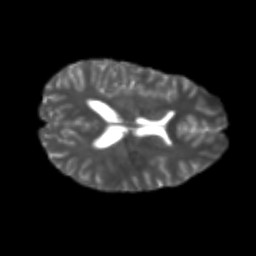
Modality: T2w
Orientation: axial
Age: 21
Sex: female
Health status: healthy
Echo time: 0.074 s